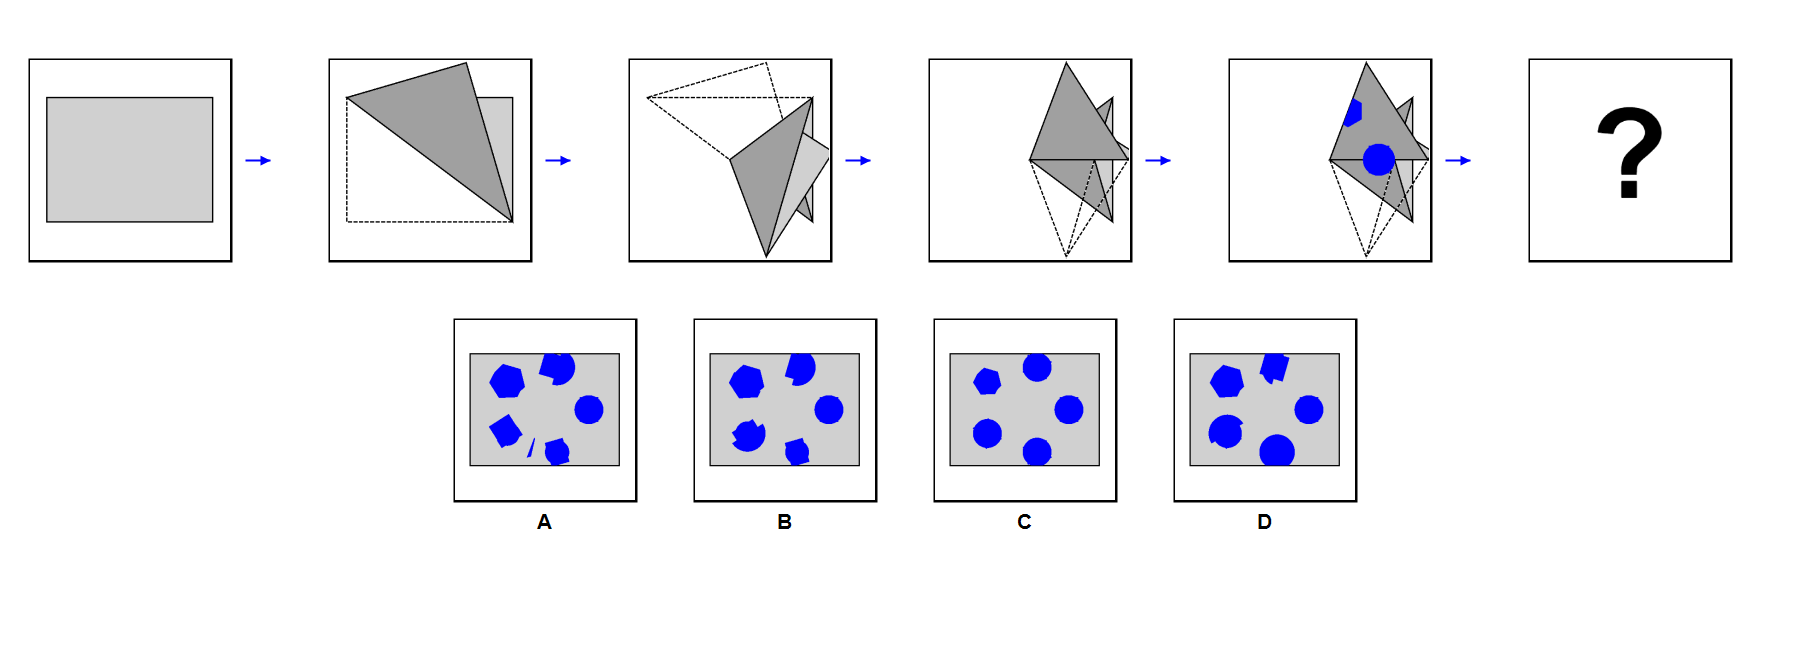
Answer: C